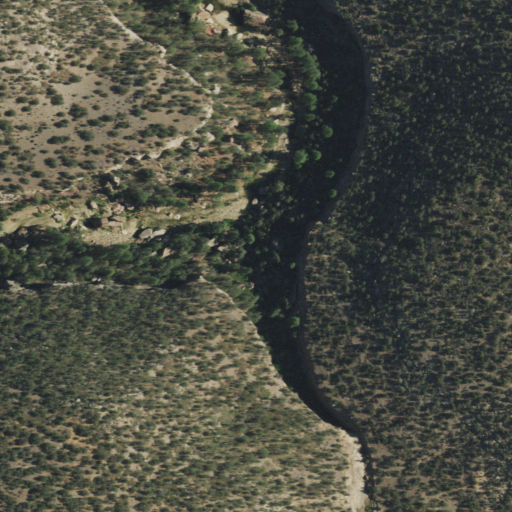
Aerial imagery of valley in New Mexico named Cañon Isidro containing evergreen forest and shrub